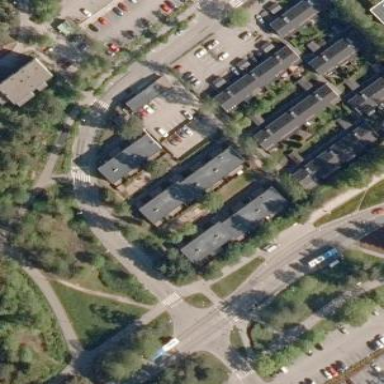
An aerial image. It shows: Residential area with apartments.